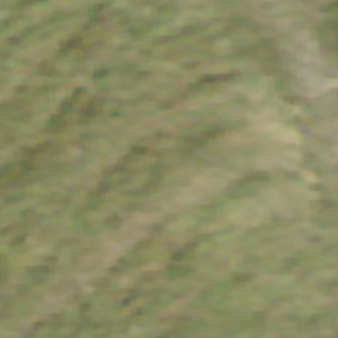
Label: other